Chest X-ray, PA view. Patient: 57 years old, sex F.
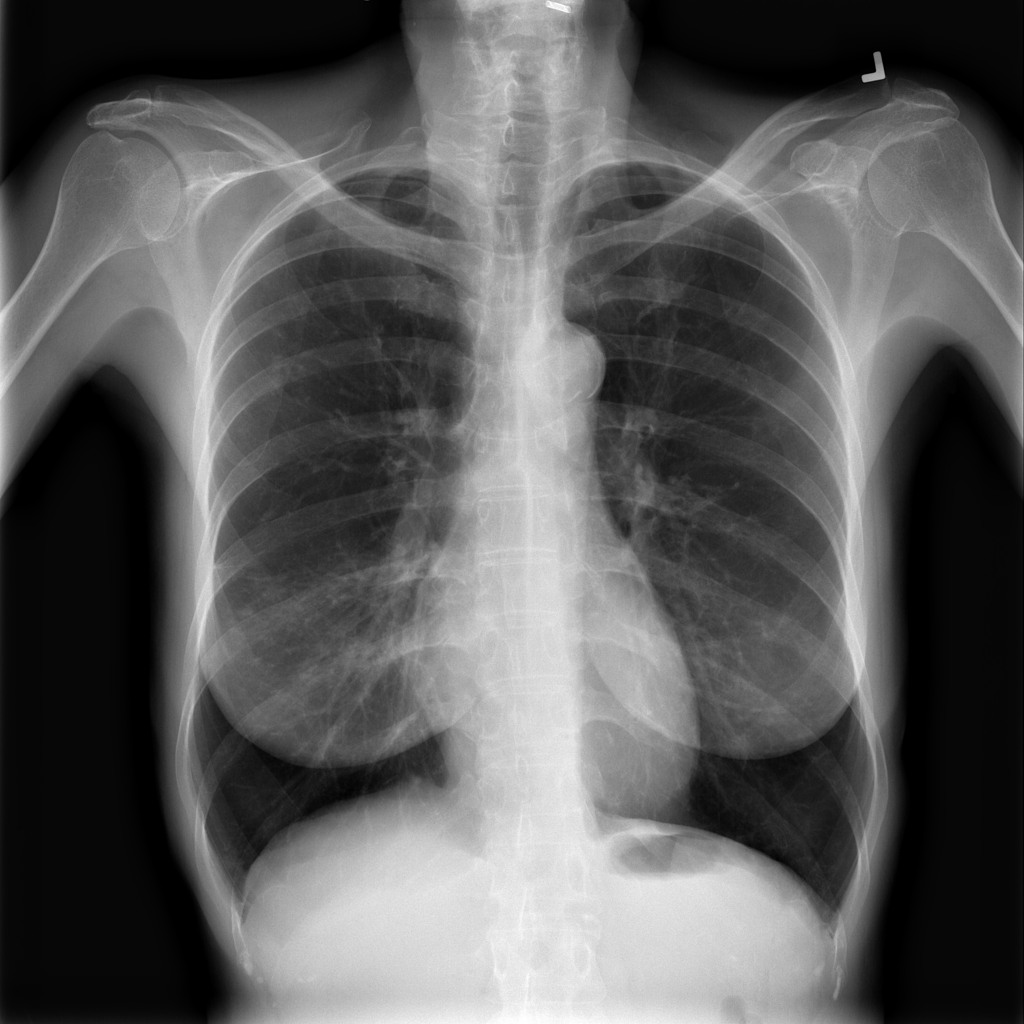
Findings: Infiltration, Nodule